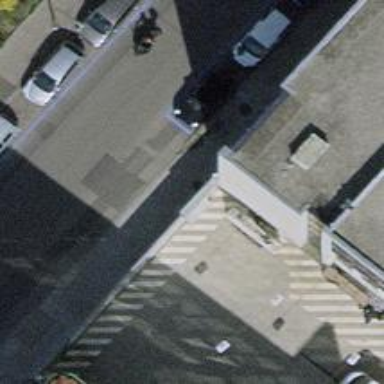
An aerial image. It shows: Public surveillance system is in place.